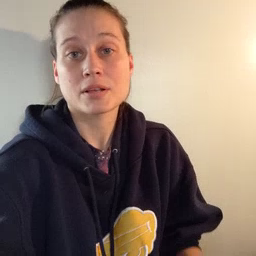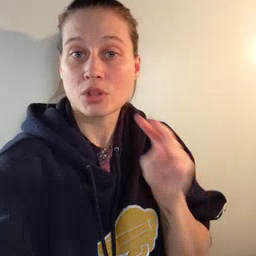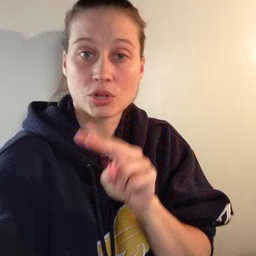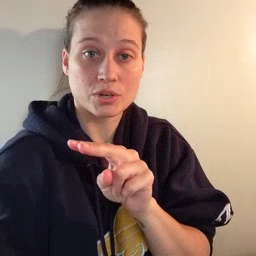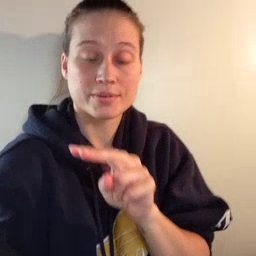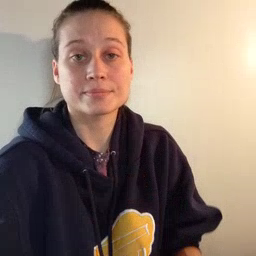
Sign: look